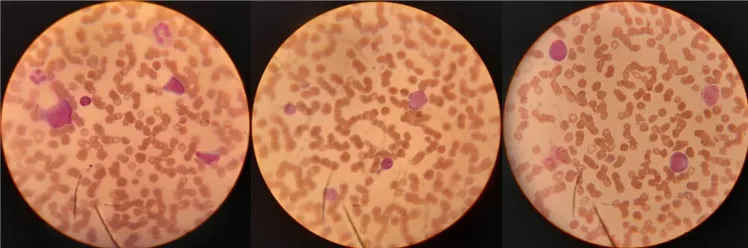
Peripheral blood films show numerous blast-like cells with fine chromatin and high nucleus-cytoplasm (N/C) ratio along with remarkable rouleaux formation and thrombocytopenia (Wright Giemsa stain, 100x).
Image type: pathology (giemsa)